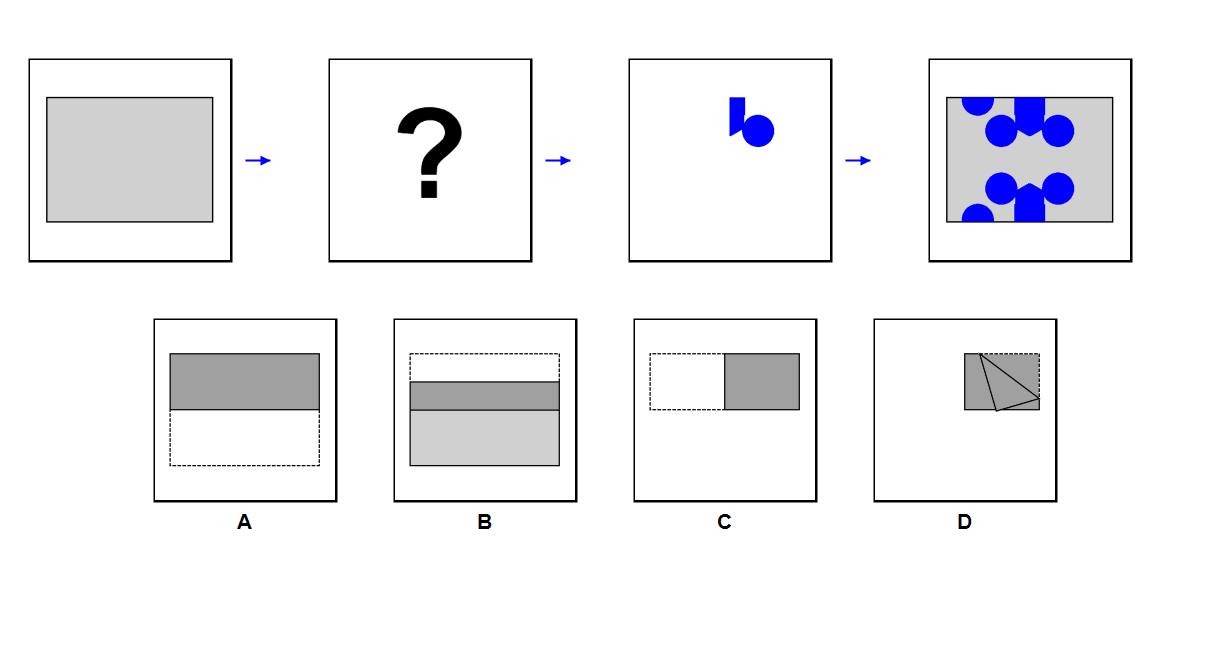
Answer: B